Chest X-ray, PA view. Patient: 36 years old, sex M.
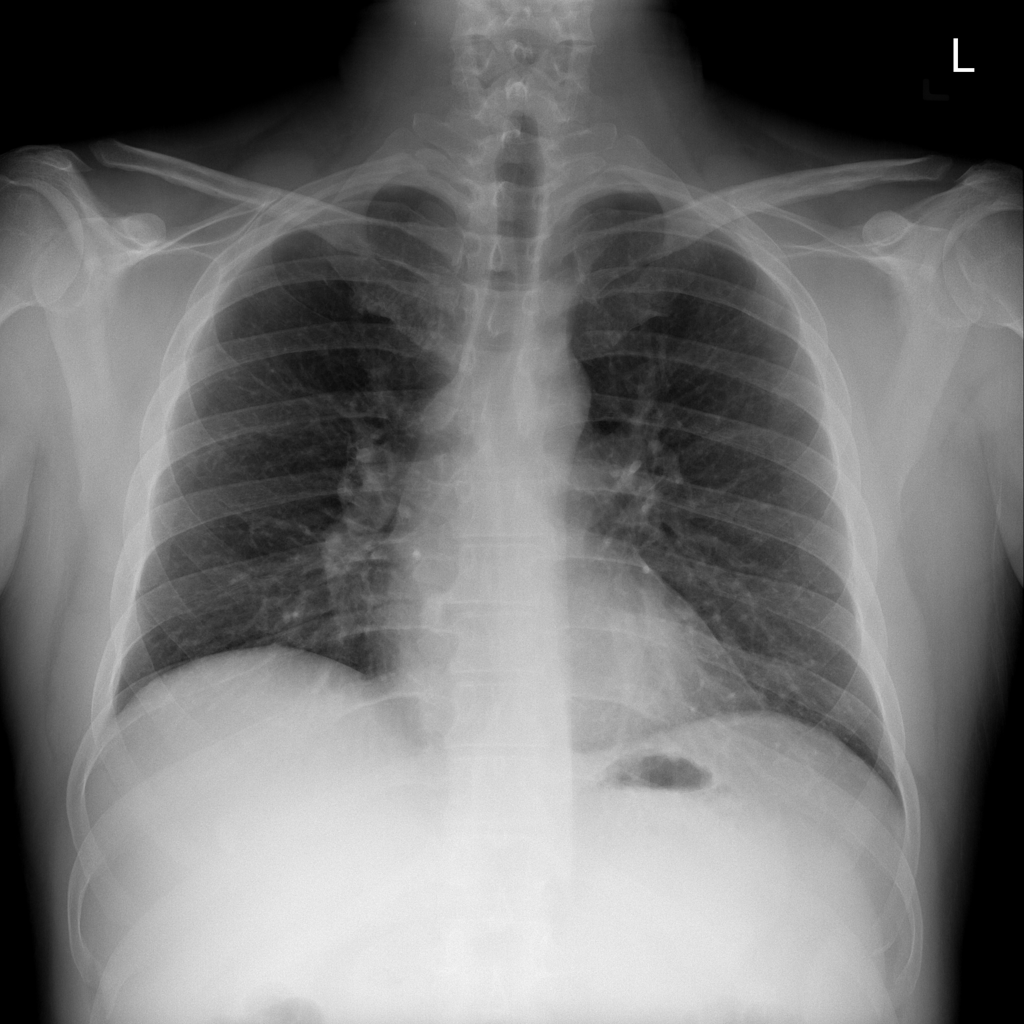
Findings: No Finding